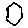
Label: hexagon